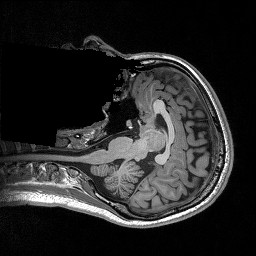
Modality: T1w
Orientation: axial